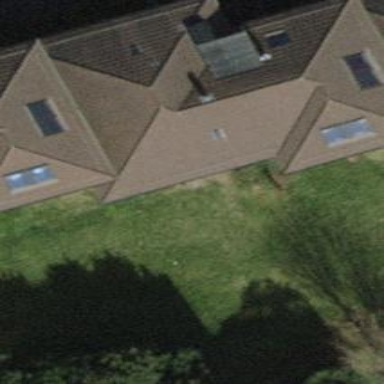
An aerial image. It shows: Building with hipped roof.